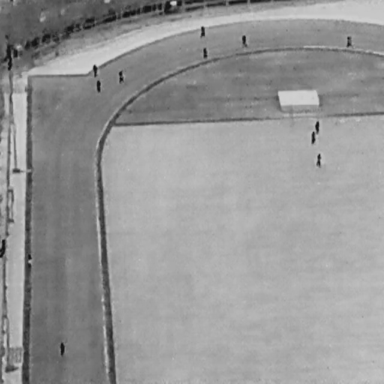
There are 12 People in the infrared image.